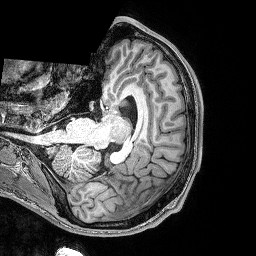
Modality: T1w
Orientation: axial